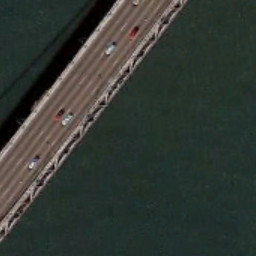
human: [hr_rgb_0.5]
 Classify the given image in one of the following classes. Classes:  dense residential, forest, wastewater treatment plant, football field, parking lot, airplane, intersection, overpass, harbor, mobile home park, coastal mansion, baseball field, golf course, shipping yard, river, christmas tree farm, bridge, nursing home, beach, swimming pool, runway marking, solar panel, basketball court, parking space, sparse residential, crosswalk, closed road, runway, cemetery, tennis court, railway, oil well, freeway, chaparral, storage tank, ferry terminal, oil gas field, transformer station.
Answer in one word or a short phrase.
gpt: bridge